Aerial crown-view tile of a tropical tree (Barro Colorado Island, Panama), acquired 20241014:
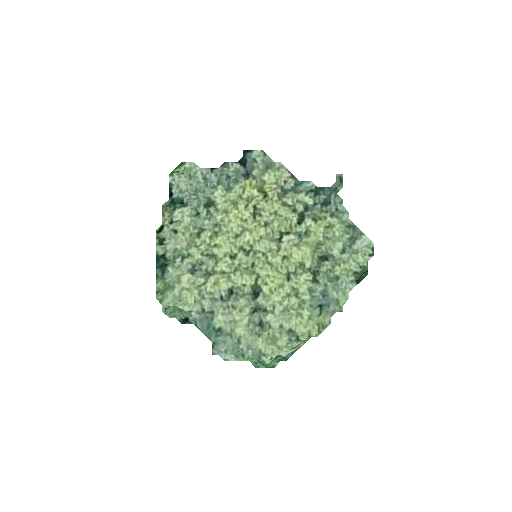
Species: Apeiba tibourbou
GBIF accepted scientific name: Apeiba tibourbou
Crown area: 51.41 m²